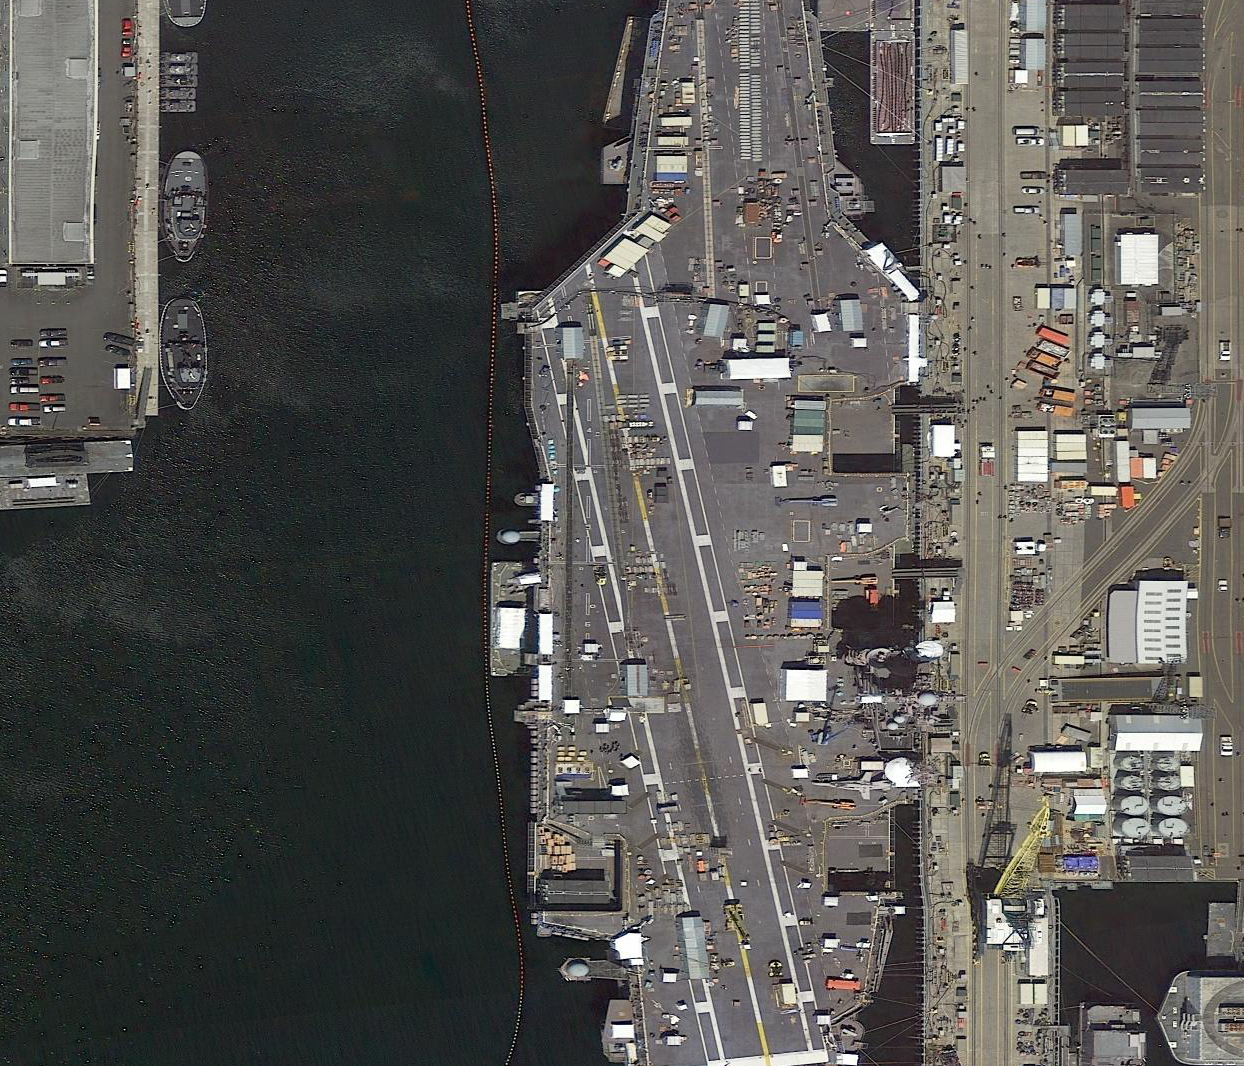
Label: aircraft_carrier